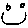
Label: smiley face